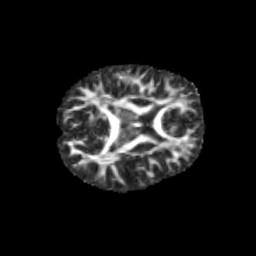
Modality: FA
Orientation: axial
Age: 9
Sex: male
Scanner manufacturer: siemens
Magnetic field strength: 3 T
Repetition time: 3.8 s
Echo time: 0.07 s